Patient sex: M
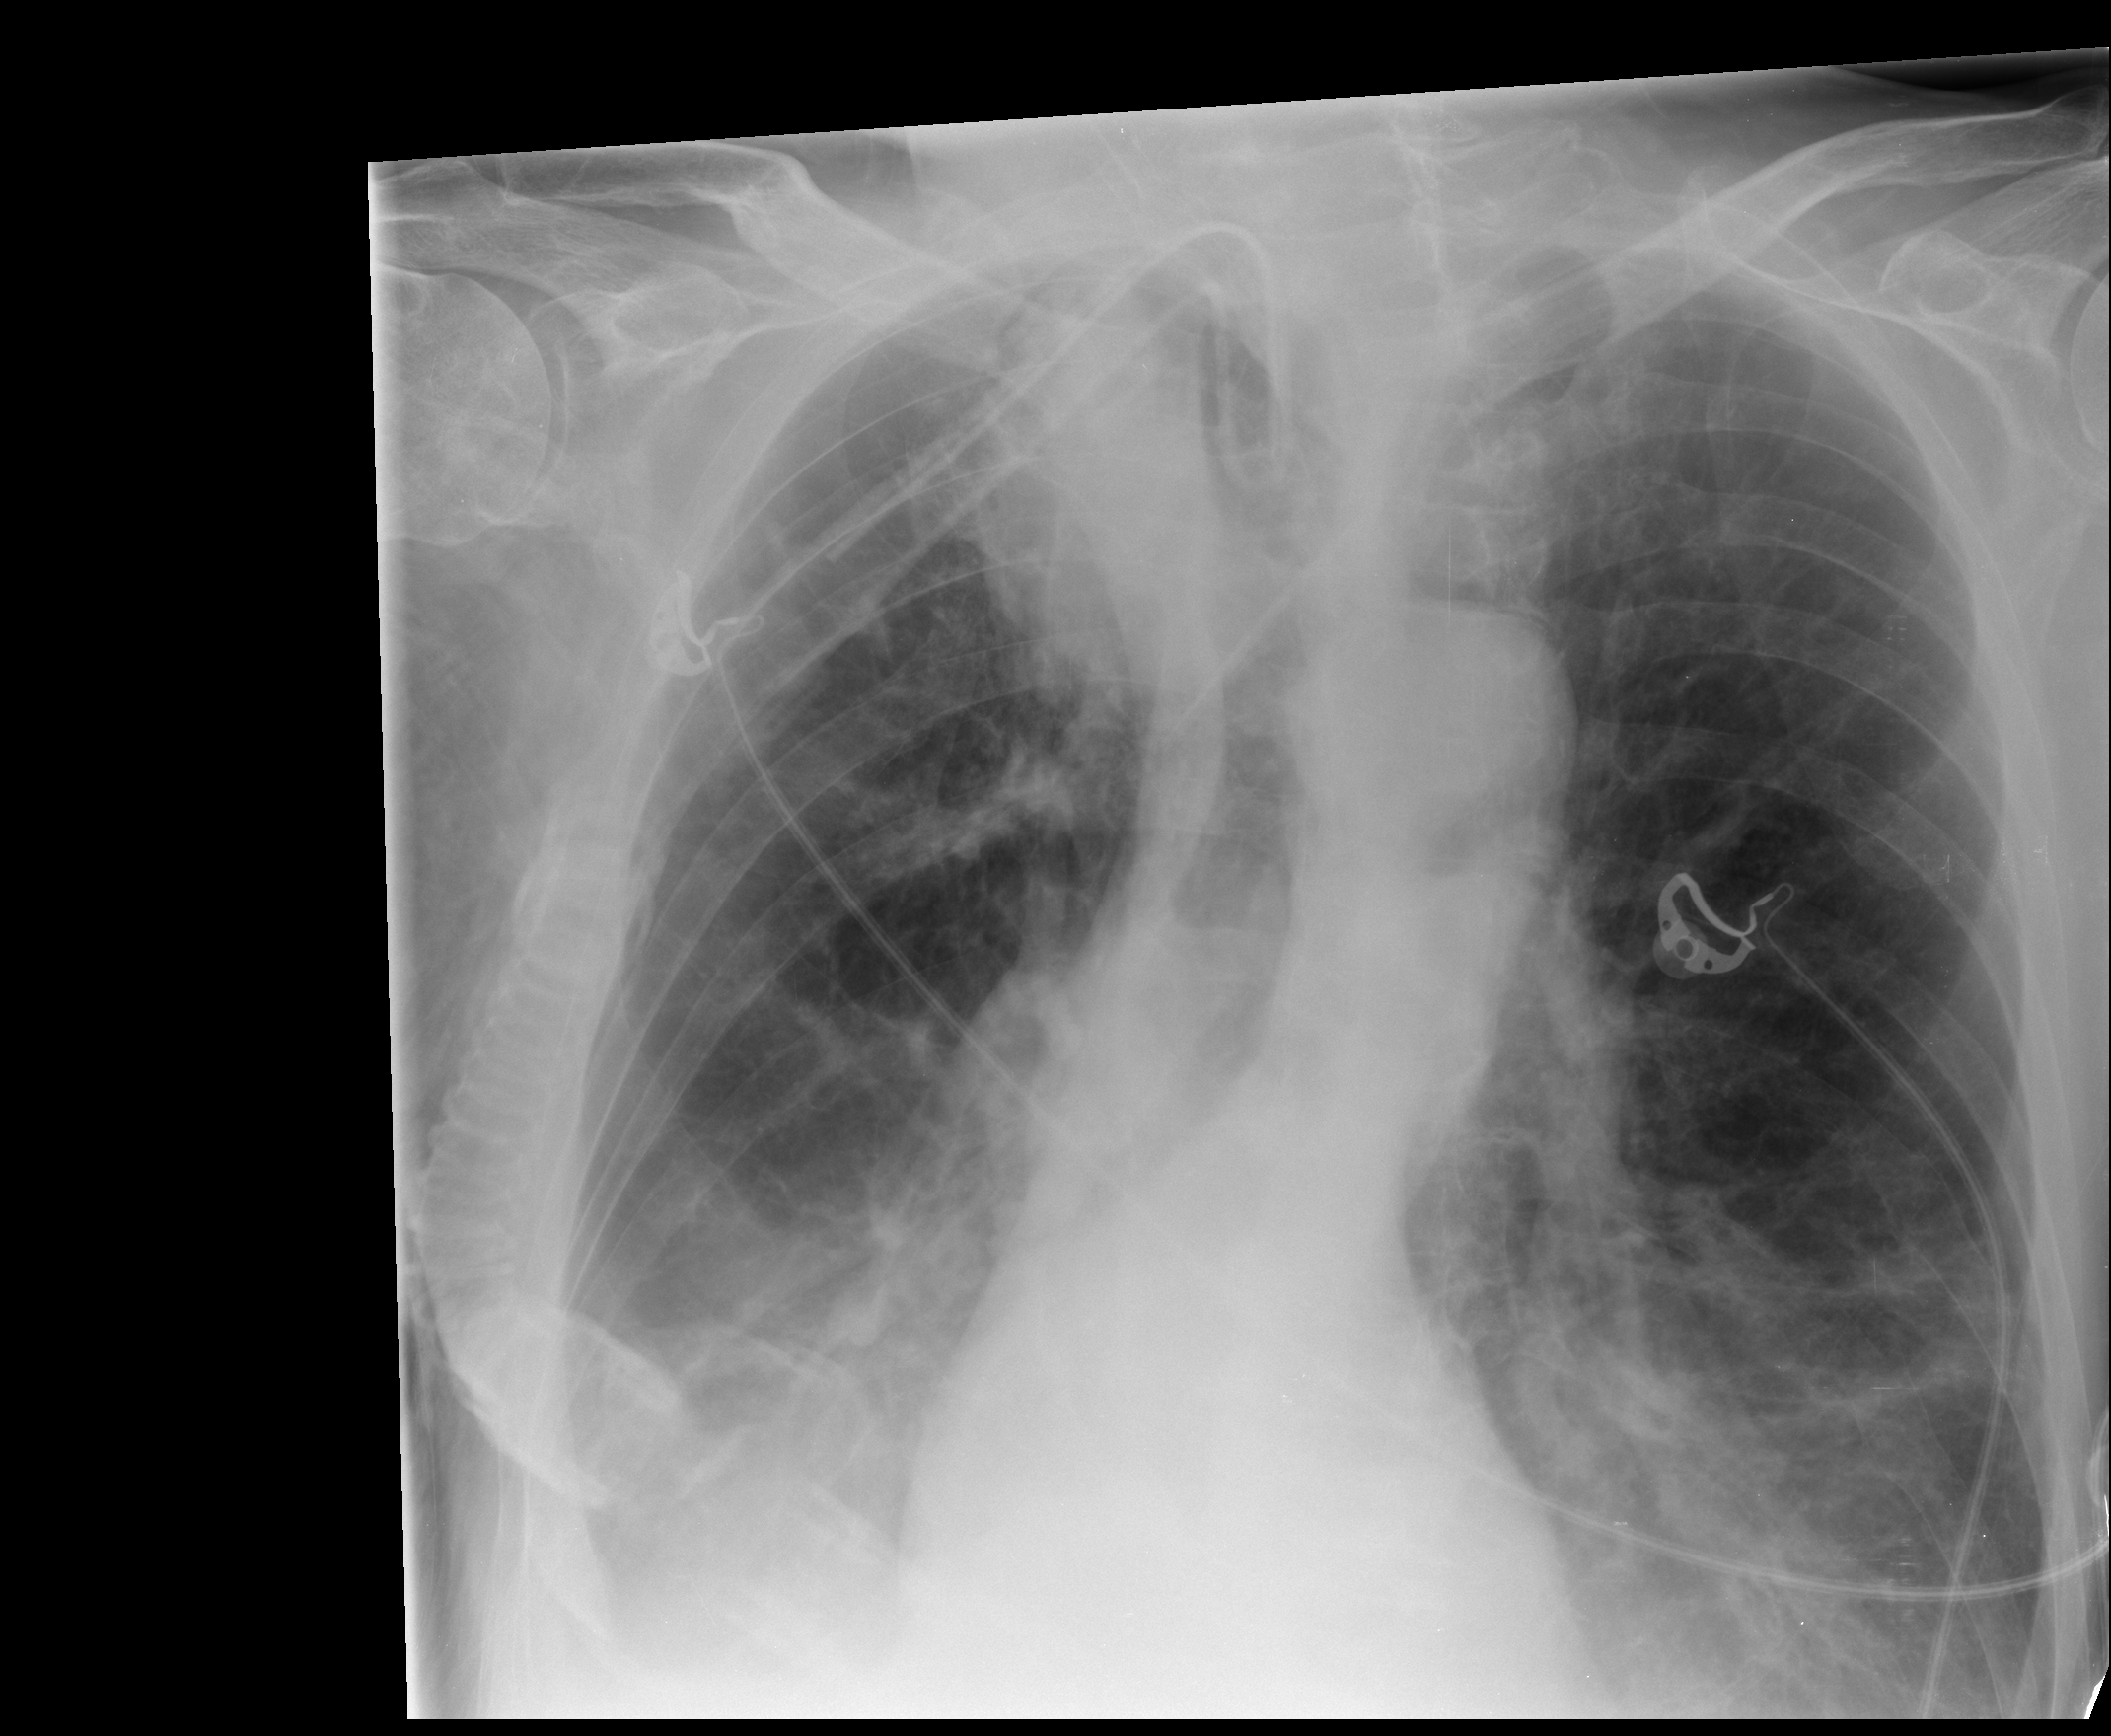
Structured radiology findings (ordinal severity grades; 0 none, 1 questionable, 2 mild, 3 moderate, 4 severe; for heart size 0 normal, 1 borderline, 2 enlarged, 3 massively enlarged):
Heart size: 0
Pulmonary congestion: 2
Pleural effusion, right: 3
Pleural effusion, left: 3
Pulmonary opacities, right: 2
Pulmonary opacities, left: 3
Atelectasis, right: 2
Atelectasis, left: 2